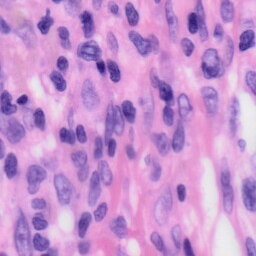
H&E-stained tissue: Skin